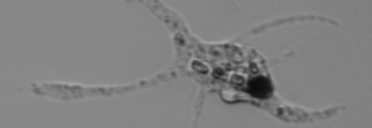
Label: Amoeba